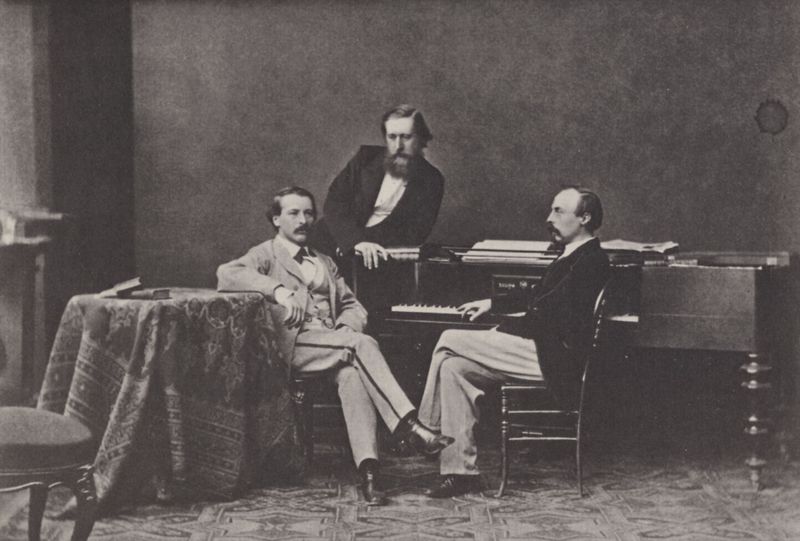
Titel: Wagnerinterpreten - Karl Tausigk, Karl Klindworth, Hans von Bülow
Künstler: Joseph Albert
Standort: München
Institution: Bildarchiv Bruckmann-Verlag
Schlagwörter: dunkel, flügel, gruppe, hand, mann, schatten, weiß, menschen, sitzen, fenster, finger, frisur, frisuren, grau, hell, holz, kleid, licht, männer, profil, raum, reden, schwarz, stuhl, stühle, tisch, zimmer, tuch, herren, muster, teppich, anzug, anzüge, bart, bärte, hemd, hose, jacke, schnurrbart, wand, falten, kleidung, kragen, vollbart, bildnis, gruppenportrait, herr, hände, innenraum, instrument, portrait, porträt, tischdecke, tischtuch, boden, haare, interieur, sessel, sitzend, stoff, decke, drei, musiker, scheitel, rund, bein, bücher, papier, ecke, sitz, noten, parkett, schuhe, hosen, mauer, hocker, schemel, lehnen, bordüre, polster, salon, schnurbart, drei männer, klavier, klavir, pianist, piano, starr, streifen, teppichboden, stube, knöpfe, fliege, schnauzbart, schnauzer, weste, foto, fotografie, photographie, gemustert, arrangement, buch, tischbeine, schwarz-weiss, komponist, künstler, stiefel, tasten, gruppenbild, wissenschaftler, fleck, wasserfleck, photo, stuhlbeine, leder, schnurr, diskussion, teppisch, anlehnen, fotographie, gamaschen, lehnend, sir, gedrechselt, professor, tastatur, intim, marx, cembalo, männerrunde, komponisten, klaviatur, klavierbein, knopleiste, litze, seitenschceitel, engels, abrt, runder tisch, gepräch, herrn, 30er jahre, tischkleid, vertraulich, akademik, flck